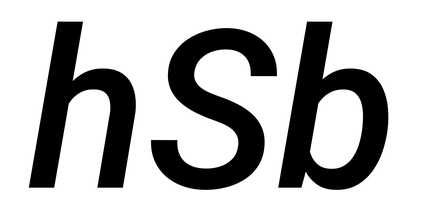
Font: Roboto-Italic_Medium_Italic